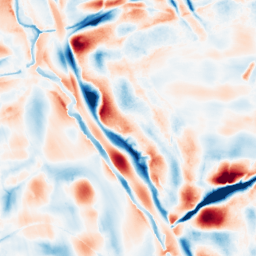
Category: wavelet
Decomposition family: wavelet_biorthogonal
Decomposition parameters: wavelet: bior4.4
level: 5
Upsampling method: cubic_mitchell
Upsampling parameters: scale: 2
Upsampling scale: 2